Question: I want to change the background color on mouse hover in this <URL>
my try:
'''
.sa:hover{
background: #DDD;
}
'''
and I do not know how to remove this line

thanks
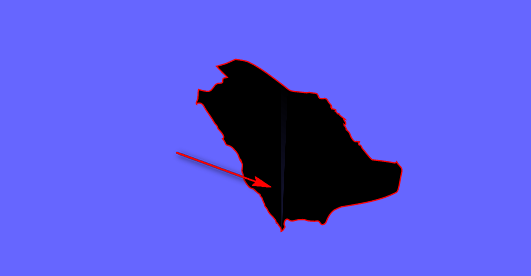
Answer: For remove back that line you must remove this from svg ',2.74927 -0.013'
and you must remove 'fill:#000' you can use this code in your svg file or you can use !important in your css file
> Your svg file
'''
<?xml version="1.0" encoding="UTF-8" standalone="no"?>
<svg
xmlns="http://www.w3.org/2000/svg"
version="1.1"
height="<PHONE>"
width="939.74725"
viewBox="0 0 2752.77 1537.63"
id="svg2"
sodipodi:version="0.32"
inkscape:version="0.48.2 r9819"
sodipodi:docname="Middle East Internet 2011.svg"
inkscape:output_extension="org.inkscape.output.svg.inkscape">
<g
transform="matrix(4.<PHONE>,0,0,4.<PHONE>,-4831.9096,-<PHONE>)"
class="landxx coastxx sa"
id="sa"
style="">
<path
class="landxx sa"
d="m 1624.548,662.653 c 0.097,-0.908 -0.457,-3.06 -1.274,-3.58 -0.416,-0.265 -2.431,-4.499 -2.315,-2.456 -0.187,-3.659 -2.723,-4.6 -4.741,-7.077 -0.764,-0.938 -1.842,-2.292 -2.2,-3.439 -0.463,-1.48 -1.298,-1.902 -2.056,-3.105 -0.444,-0.706 -0.066,-1.322 -0.578,-2.047 -0.365,-0.515 -0.975,-2.154 -1.216,-2.815 -0.226,-0.619 -0.363,-1.273 -0.653,-1.868 -0.267,-0.547 -0.824,-0.624 -1.092,-1.105 -0.256,-0.462 -0.01,-1.092 -0.359,-1.497 -0.359,-0.409 -0.945,-0.466 -1.334,-0.828 -0.977,-0.909 -2.108,-1.828 -2.971,-2.841 -1.047,-1.23 -2.274,-0.715 -3.455,-1.585 -1.959,-1.446 -3.262,-4.131 -4.493,-6.187 -0.717,-1.197 -0.511,-1.882 -0.571,-3.145 -0.066,-1.368 -1.056,-2.5 -1.158,-3.883 -0.134,-1.815 0.617,-3.62 0.256,-5.428 -0.165,-0.824 -0.615,-1.521 -1.057,-2.216 -0.232,-0.366 -1.639,-2.181 -0.051,-0.94 -0.349,-0.912 -1.142,-0.922 -1.348,-1.921 -0.185,-0.893 -0.623,-1.87 -0.972,-2.713 -0.966,-2.335 -2.851,-3.926 -4.618,-5.606 -1.289,-1.224 -2.566,-1.417 -4.138,-1.847 -0.67,-0.183 -0.99,-1.458 -1.187,-2.002 -0.422,-1.166 -1.238,-1.966 -1.969,-2.938 2.53,-0.922 -0.994,-5.075 -1.82,-6.08 -0.557,-0.675 -2.12,-1.905 -2.053,-2.796 0.117,-1.535 -1.86,-2.422 -2.525,-3.803 -2.016,-4.19 -5.198,-7.671 -7.432,-11.782 -0.681,-1.252 -1.441,-3.183 -2.942,-3.606 -0.682,-0.192 -3.364,-0.638 -3.417,0.621 -0.897,-0.82 0.553,-2.975 0.805,-3.836 0.528,-1.805 0.106,-3.68271 0.401,-5.505 0.3737,-2.30852 0.014,-0.8716 0.3385,-2.24737 1.723,0.51257 6.4635,1.78516 8.1825,1.41037 3.415,-0.74456 3.361,-5.71 6.57,-6.216 1.203,-0.19 4.1559,0.11407 4.027,-1.508 -0.2941,-3.69942 1.3153,-2.58881 3.5546,-3.34406 -2.9226,-2.79949 -5.703,-5.71917 -8.3765,-8.754 5.1925,-1.08478 8.6393,-2.25469 14.76,-5.52458 2.5927,0.49723 7.217,0.77985 10.0595,2.09578 9.5514,4.4217 17.4184,11.18186 25.7094,17.49086 1.756,1.337 3.465,2.664 5.104,4.137 1.867,1.677 3.1647,1.59327 5.6247,1.83127 2.836,0.274 5.8243,0.67473 8.6613,0.93673 1.041,0.097 1.555,-0.434 2.685,-0.19 1.527,0.329 3.111,0.515 4.666,0.656 1.648,0.148 1.778,2.064 2.304,3.277 0.779,1.802 3.404,0.664 4.894,0.795 1.541,0.136 1.742,0.971 2.246,2.232 0.545,1.365 3.255,3.104 2.834,4.635 -0.139,-0.241 -0.309,-0.457 -0.511,-0.647 -0.461,1.097 0.645,0.972 0.511,1.94 0.019,0.015 4.632,0.442 2.87,1.797 0.676,0.214 2.111,3.675 2.8,1.725 -0.46,1.736 3.706,3.686 4.67,4.741 -0.514,-0.154 -0.897,-0.466 -1.15,-0.934 0.024,1.914 1.184,1.942 1.596,3.478 0.241,0.9 0.145,2.799 -1.165,1.624 0.119,1.021 -0.211,1.224 0.717,1.412 0.143,0.028 1.359,2.665 1.443,2.971 -0.27,-0.233 -0.533,-0.473 -0.791,-0.719 0.797,1.169 2.22,1.826 2.85,3.12 0.639,1.308 0.833,2.508 1.601,3.779 0.59,0.978 1.443,2.654 2.665,2.954 0.559,0.137 2.587,-0.393 2.295,0.71 0.214,-0.56 0.699,-0.765 1.221,-0.432 -0.683,0.834 -1.3002,3.10814 1.0068,2.51914 -0.152,0.039 1.1802,2.63645 1.3082,2.81945 2.6599,3.01823 6.2479,8.32765 7.6579,8.89996 8.7636,0.97901 12.8159,1.45516 17.5839,2.51679 0.6215,-0.14882 1.1661,-0.52221 1.3651,-0.92452 1.0641,2.45975 3.4811,3.74705 3.8873,5.344 0.367,1.44291 0.2647,2.40103 -0.1135,3.88483 -1.2662,4.96847 -1.9636,13.91667 -3.7987,14.9054 -12.4941,6.73153 -28.1308,9.08715 -42.979,11.54695 -1.926,0.682 -3.7786,1.55278 -5.5365,2.57009 -2.6434,1.52972 -5.2137,6.12495 -6.0713,8.86805 -0.3963,1.26766 -1.888,2.65572 -3.283,2.66172 -1.458,0.006 -1.7275,-2.3642 -2.9157,-2.76405 -1.3502,-0.45438 -2.3471,0.23562 -3.5112,0.0931 -1.8051,-0.22095 -4.2178,0.0627 -5.8403,-0.77213 -1.949,-1.00286 -3.3851,-0.54262 -5.5441,-0.53836 -1.891,0.004 -3.8878,1.16148 -5.7705,1.13754 -2.3377,-0.0297 -2.6794,-1.80886 -3.896,-1.489 -1.6305,0.42868 -2.063,2.56919 -2.1538,3.92227 -0.09,1.33517 1.5811,2.11151 0.166,3.076 -0.2714,0.18502 -0.5545,2.07645 -2.5891,-0.179 0.1045,-0.22754 0.094,-0.40254"
id="path3380"
style="fill-opacity:1;stroke:red;
inkscape:connector-curvature="0" />
</svg>
'''